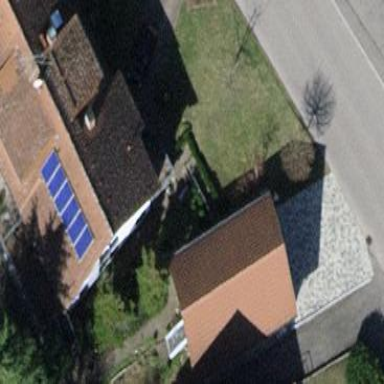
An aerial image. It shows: Garage.